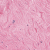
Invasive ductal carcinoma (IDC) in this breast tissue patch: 0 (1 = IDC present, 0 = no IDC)